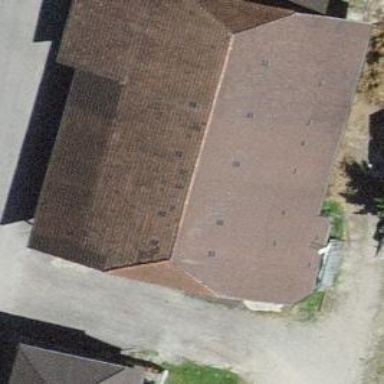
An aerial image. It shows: Rural barn.